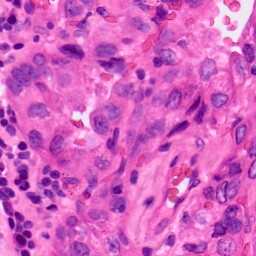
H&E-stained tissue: Lung